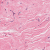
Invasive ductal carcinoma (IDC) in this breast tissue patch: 0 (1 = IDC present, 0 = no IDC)